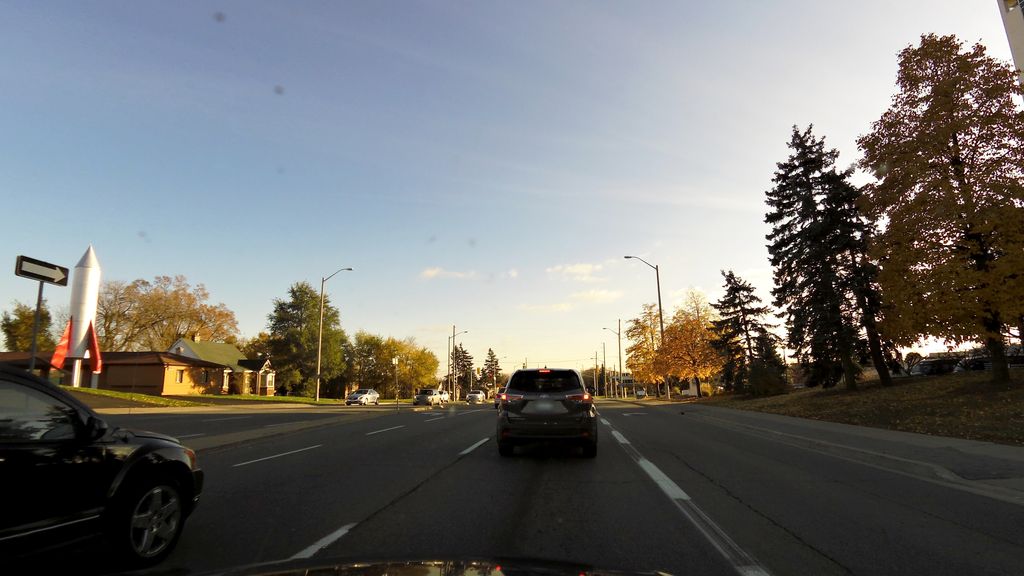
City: kitchener-waterloo